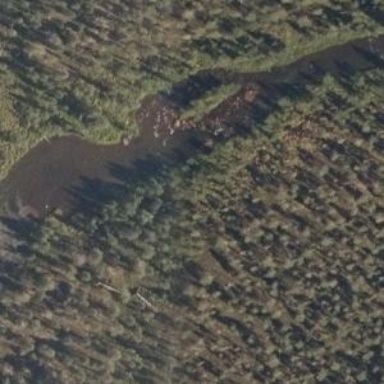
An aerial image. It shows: Rapids in the waterway.